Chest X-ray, PA view. Patient: 33 years old, sex M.
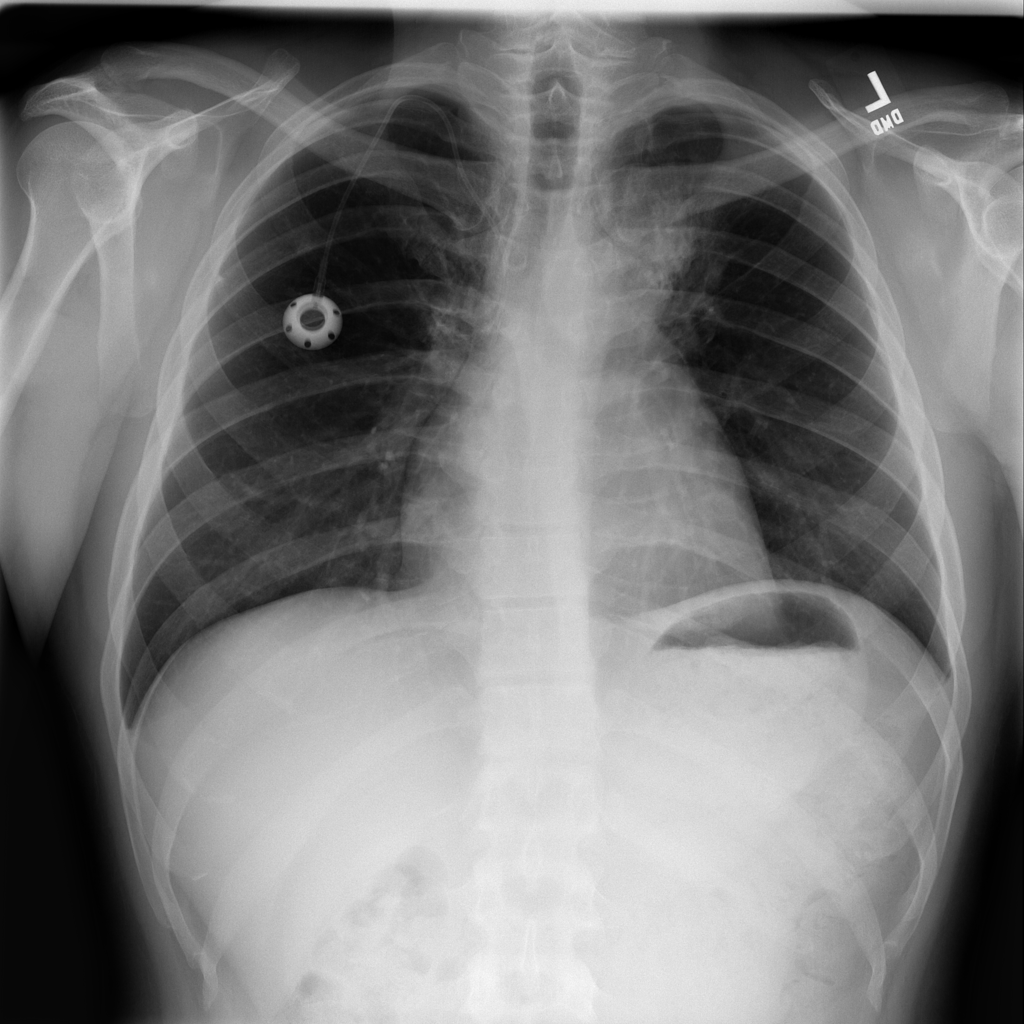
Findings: No Finding